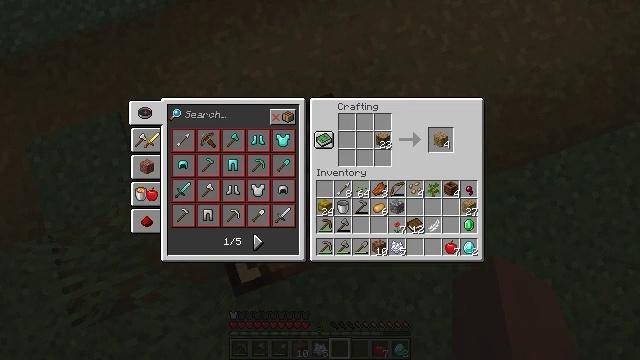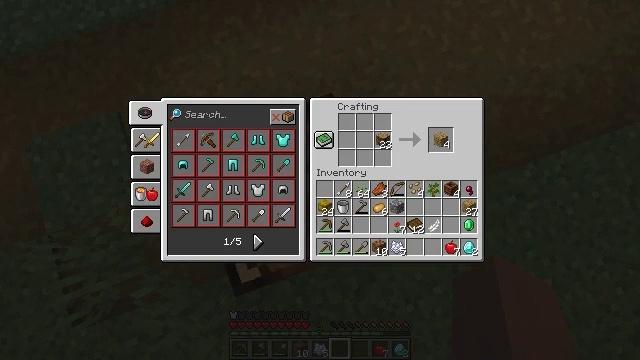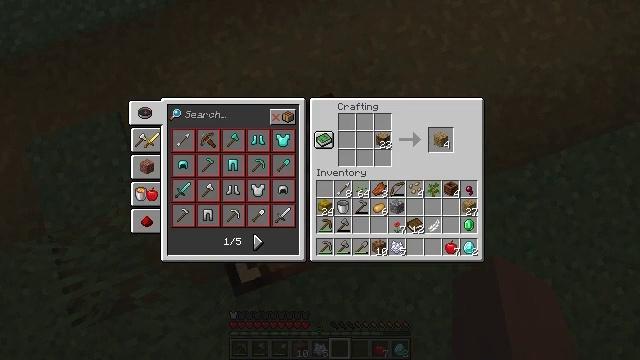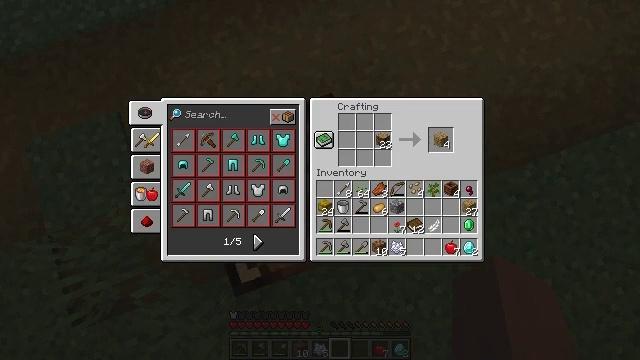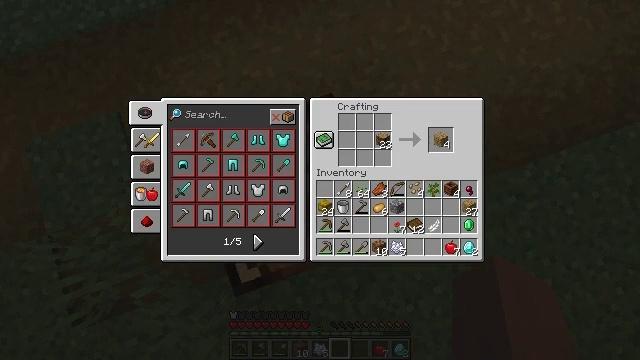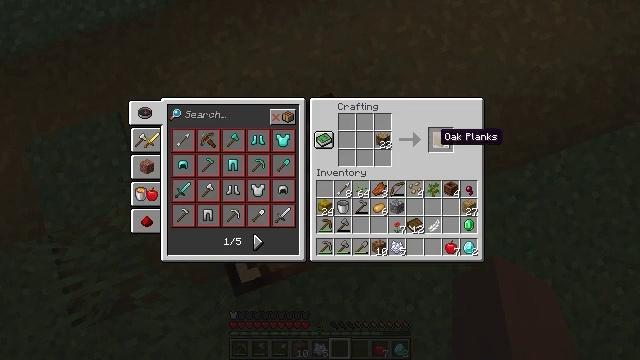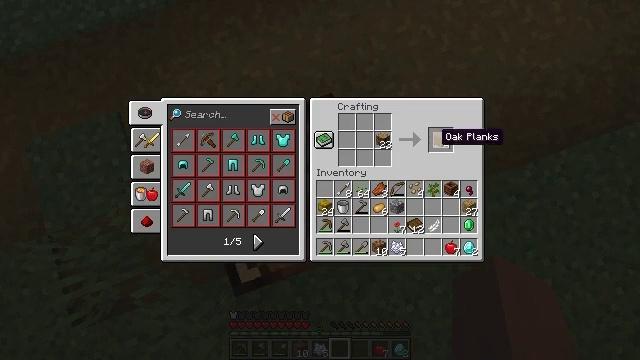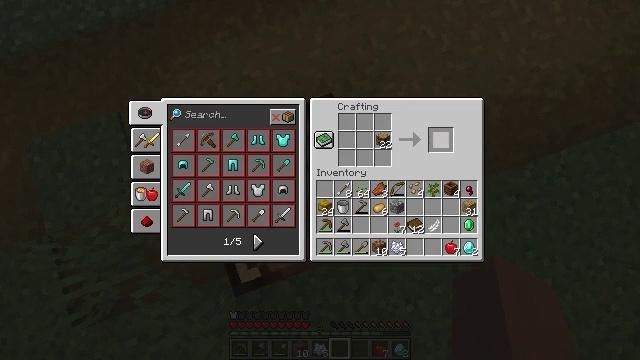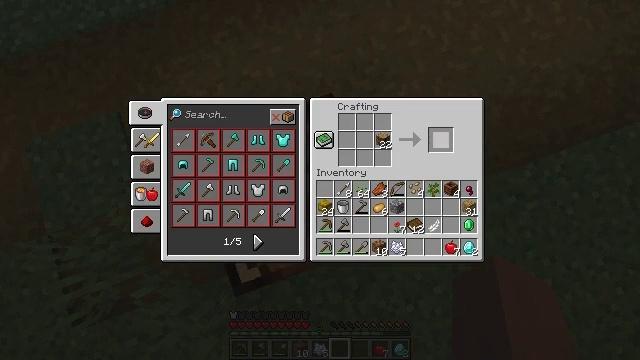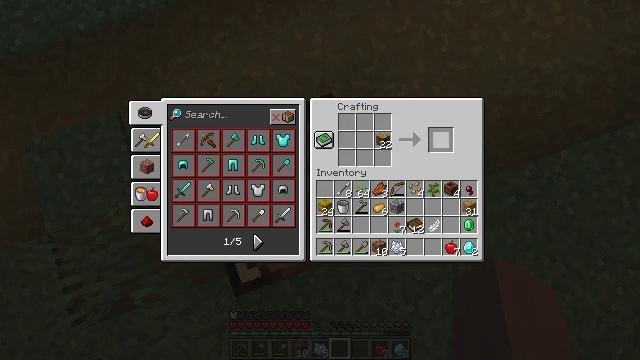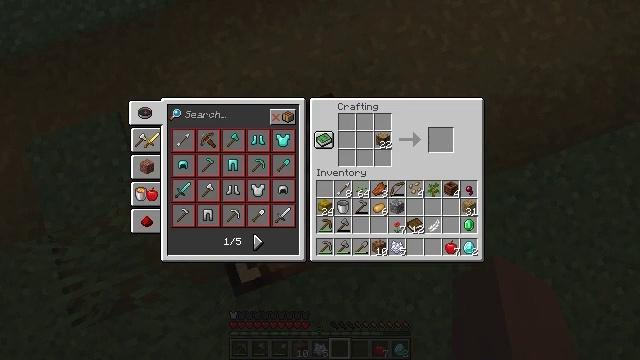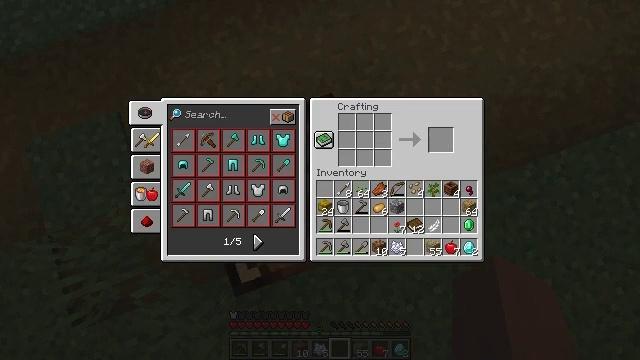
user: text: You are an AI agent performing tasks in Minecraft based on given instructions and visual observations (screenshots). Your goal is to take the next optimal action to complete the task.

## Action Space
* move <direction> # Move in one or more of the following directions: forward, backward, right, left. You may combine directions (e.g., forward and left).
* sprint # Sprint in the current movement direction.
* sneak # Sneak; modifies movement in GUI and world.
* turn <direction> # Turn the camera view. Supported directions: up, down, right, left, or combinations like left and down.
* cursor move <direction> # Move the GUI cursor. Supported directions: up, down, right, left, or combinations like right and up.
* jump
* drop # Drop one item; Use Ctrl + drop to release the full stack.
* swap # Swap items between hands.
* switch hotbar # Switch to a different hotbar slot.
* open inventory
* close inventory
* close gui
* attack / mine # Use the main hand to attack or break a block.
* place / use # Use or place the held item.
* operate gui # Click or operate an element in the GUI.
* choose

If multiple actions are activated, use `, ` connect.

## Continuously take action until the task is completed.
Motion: motion action
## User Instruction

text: Craft oak planks from an oak log.
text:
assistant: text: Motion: sneak, cursor move left
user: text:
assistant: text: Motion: sneak
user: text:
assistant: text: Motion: sneak
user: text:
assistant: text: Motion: sneak, cursor move right
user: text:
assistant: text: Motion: sneak
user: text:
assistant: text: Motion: sneak
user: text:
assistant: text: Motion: sneak, operate gui
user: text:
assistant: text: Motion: sneak, operate gui
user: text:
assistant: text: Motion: sneak, operate gui
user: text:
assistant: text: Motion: sneak, cursor move right
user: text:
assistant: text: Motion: cursor move right and down
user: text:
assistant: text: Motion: no_op